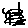
Label: square